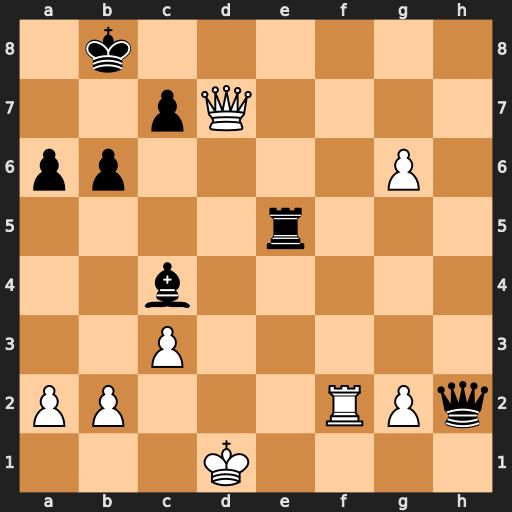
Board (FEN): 1k6/2pQ4/pp4P1/4r3/2b5/2P5/PP3RPq/3K4
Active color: w
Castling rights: -
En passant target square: -
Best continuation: Rf8+ Kb7 Qc8+ Kc6 Rf6+ Be6 Rxe6+ Rxe6 Qxe6+